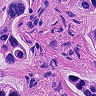
Metastatic tissue present: yes